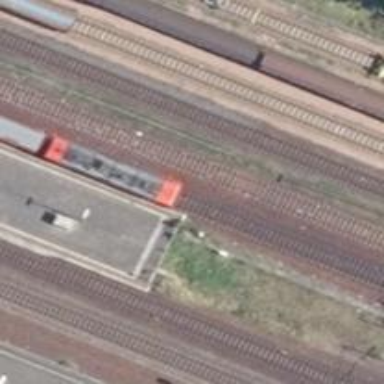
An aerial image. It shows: Railway signal.